Question: I am working on some kind of project which involves simulating an ECG (electrocardiogram). I do it by generating some random numbers between an interval and sending that data to another program analyzing and graphing it. But, the problem is the random number generated between an interval say [a,b] by java code have a lot of variance, meaning the next generated random value differs greatly from the previous number. What I want is a flow of random numbers varying slightly so that graph looks smooth. At this point, the graph generated is very spiky, but I want it to be smooth and varying like a real ECG graph.
Please help me do that.

Here is the code
'''
//setup ECG graph
StdDraw.setXscale(0.0, 100.0);
StdDraw.setYscale(0.0,200.0);
StdDraw.setPenColor(StdDraw.BLUE);
StdDraw.setPenRadius(0.0009);
//generate random points between interval of range
int t = 0;
int prevVal = 0;
int nextVal;
while(true){
nextVal = range.getRandomValue();
System.out.println(nextVal);
StdDraw.point(prevVal, nextVal);
StdDraw.line(t-1, prevVal, t, nextVal);
StdDraw.show(100);
prevVal = nextVal;
t = (t+1) % 100;
if(t == 0){
StdDraw.clear();
}
}
'''
Thank You
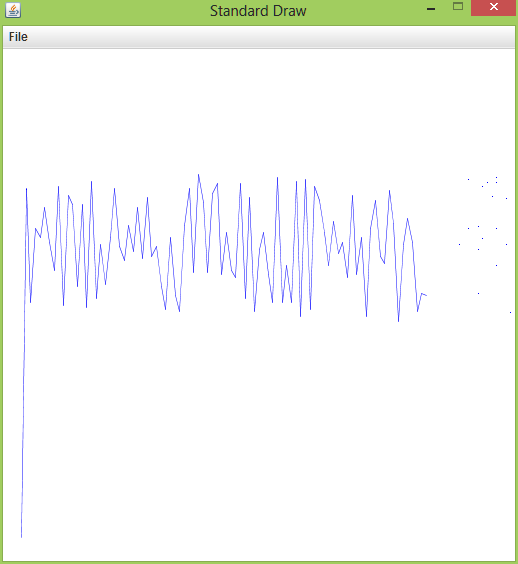
Answer: Why don't you try modulating your random signal with a 'sin(t)' function:
'''
long n = 0;
double randomWeight = 0.5;
while(true) {
nextVal = range.getRandomValue();
double temp = AMPLITUDE*(randomWeight*((double)nextVal)+(1.0-randomWeight)*Math.sin(2.0*Math.PI*((double)n)*WIDTH_FACTOR));
nextVal = (long)temp;
n++;
System.out.println(nextVal);
StdDraw.point(prevVal, nextVal);
StdDraw.line(t-1, prevVal, t, nextVal);
StdDraw.show(100);
prevVal = nextVal;
t = (t+1) % 100;
if(t == 0){
StdDraw.clear();
}
'''
The idea is to generate a sinusoidal wave function and add some random noise to it.
You may want to add this noise to a square wave instead. I don't really know very much about how an electrocardigram looks like but I suppose it must be governed by the heartbeat.
I have just checked how these signals look like:

It seems to me, a more accurate model would be given by a relatively flat random signal interrupted by periodic spikes:
'''
long n = 0;
while(true) {
nextVal = range.getRandomValue();
if(n % SPIKE_PERIOD == 0) nextVal = SPIKE_APLITUDE*nextVal;
n++;
System.out.println(nextVal);
StdDraw.point(prevVal, nextVal);
StdDraw.line(t-1, prevVal, t, nextVal);
StdDraw.show(100);
prevVal = nextVal;
t = (t+1) % 100;
if(t == 0){
StdDraw.clear();
}
'''